Interaction volume radius: 10 \u00c5
Interaction volume height: 25 \u00c5
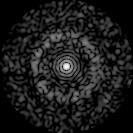
Disorder parameter: 0.817